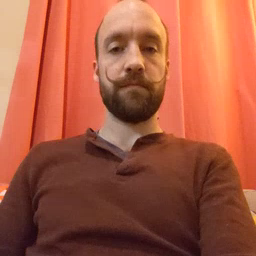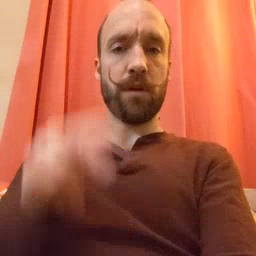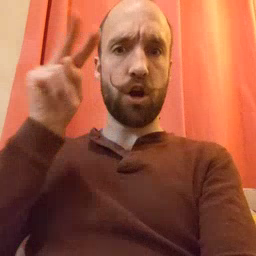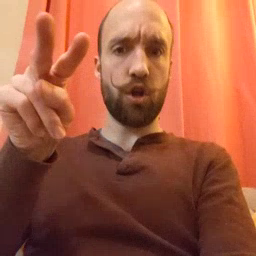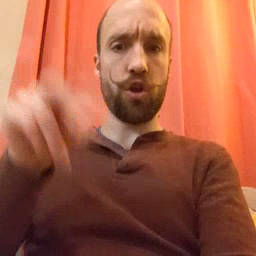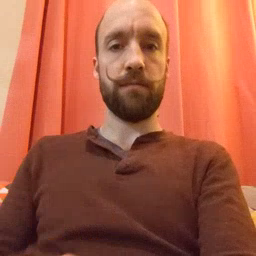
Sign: look